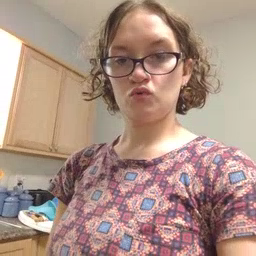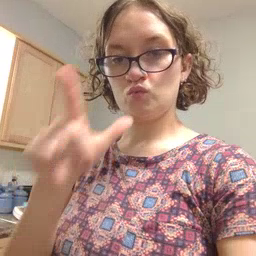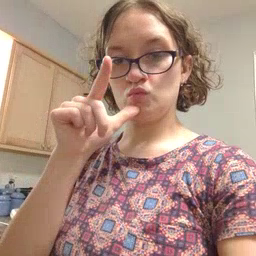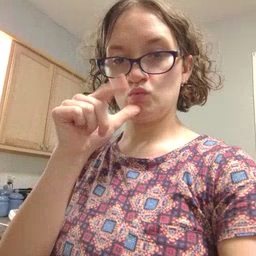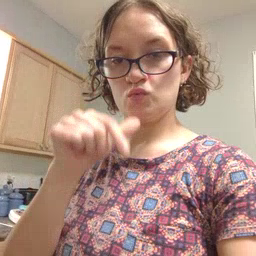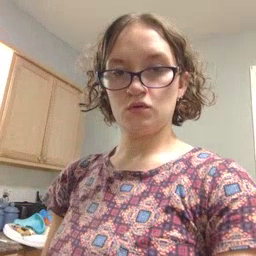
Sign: who